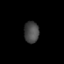
Tissue: prostate
Cell type: T cells
Senescence score: 0.2352
Nuclear area (px): 308
Mean DAPI intensity: 72.506